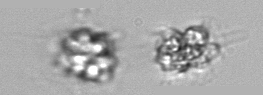
Label: Leptocylindrus_mediterraneus